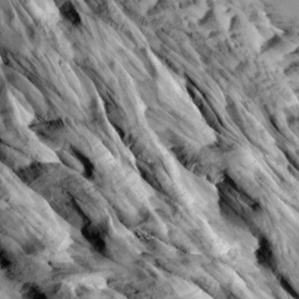
Label: non_frost